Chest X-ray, PA view. Patient: 29 years old, sex F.
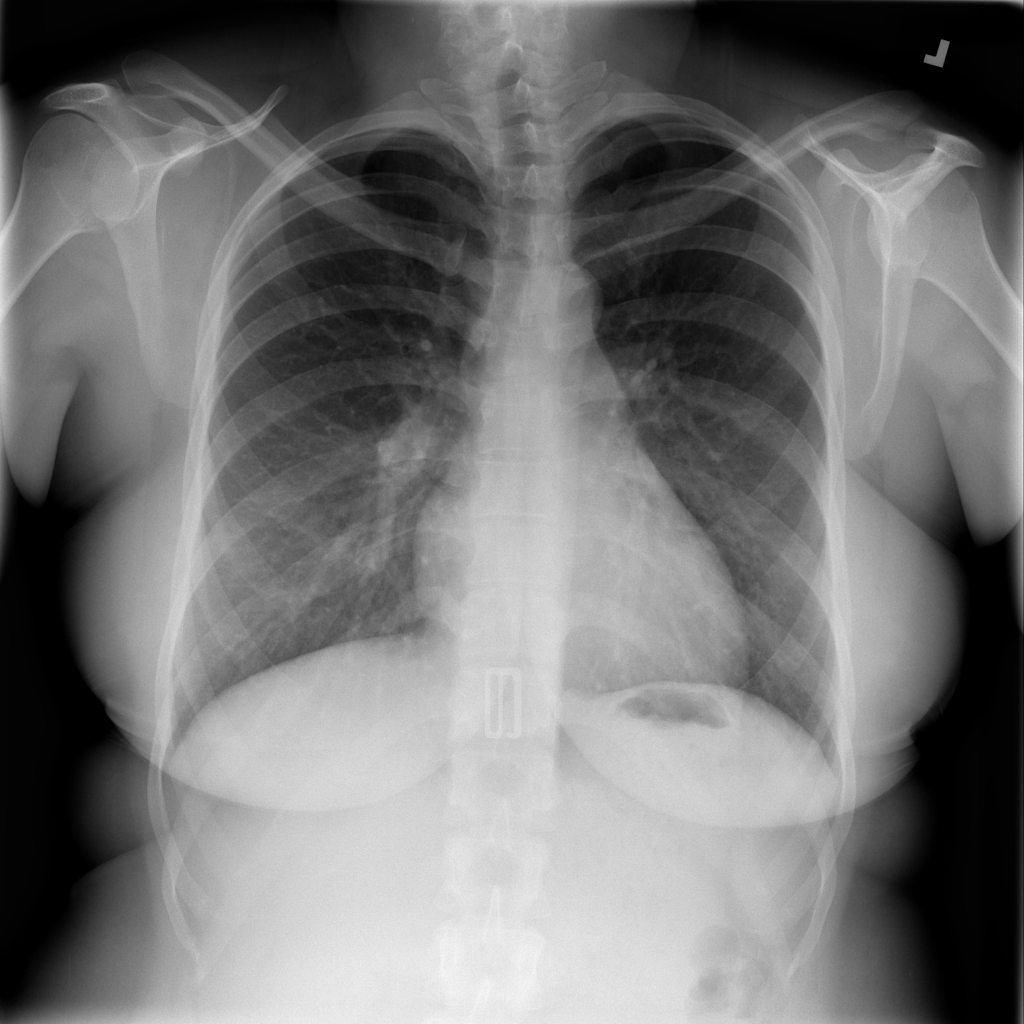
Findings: Pneumothorax